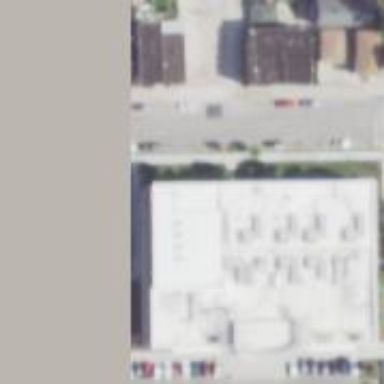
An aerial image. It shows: Retail building with fitness center on the premises.